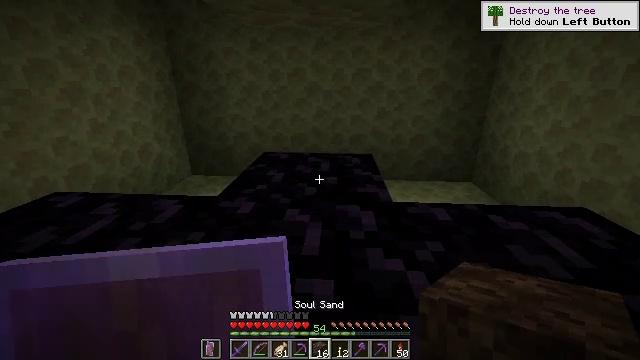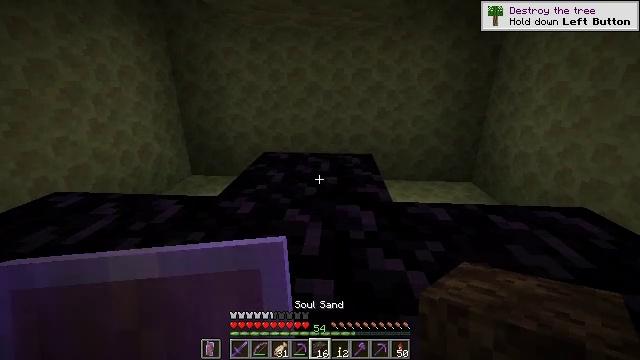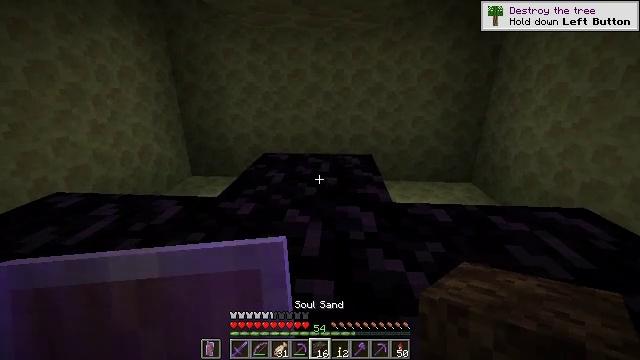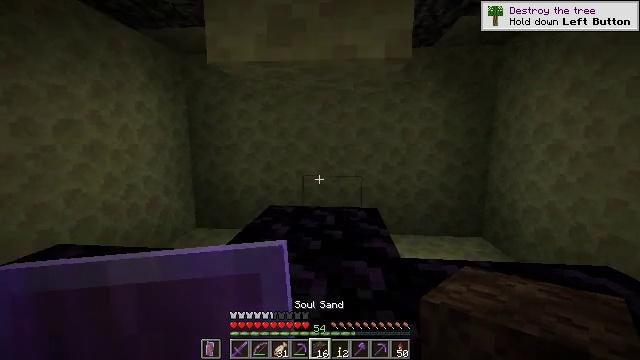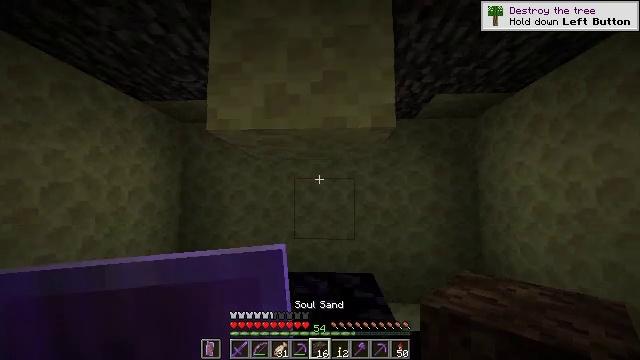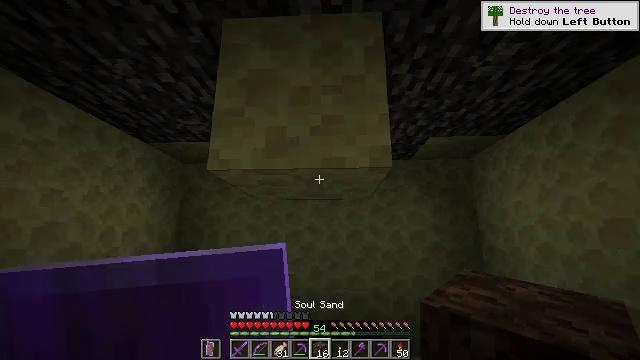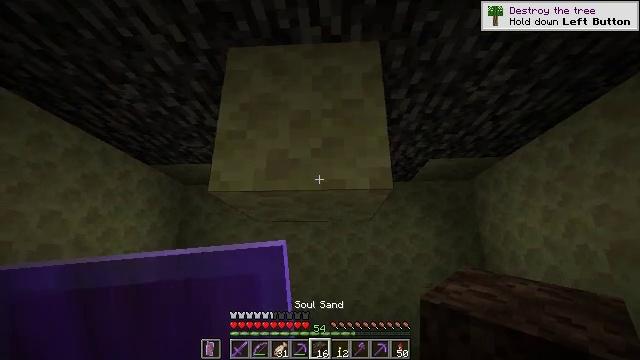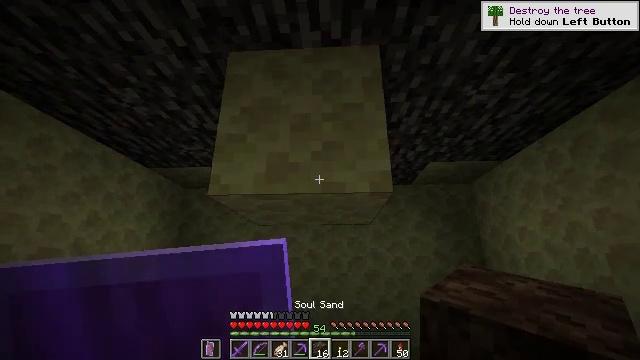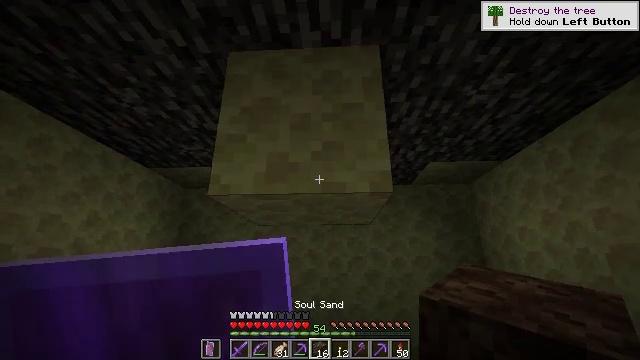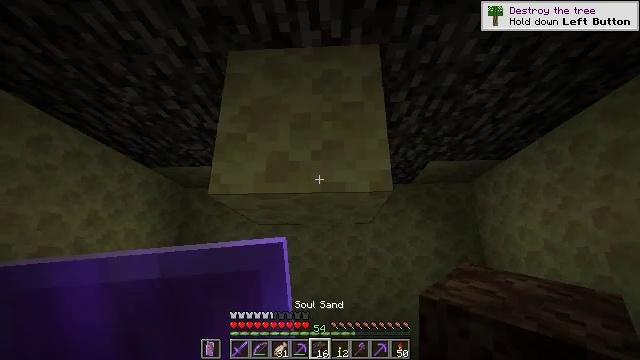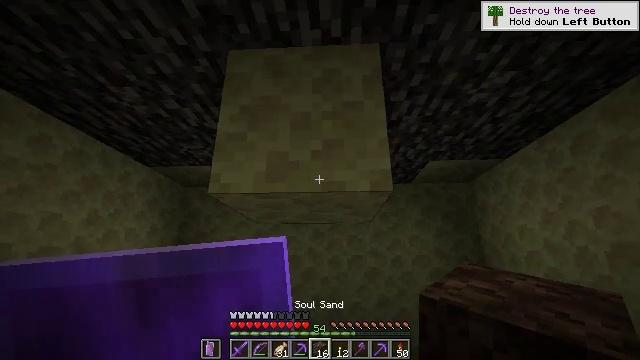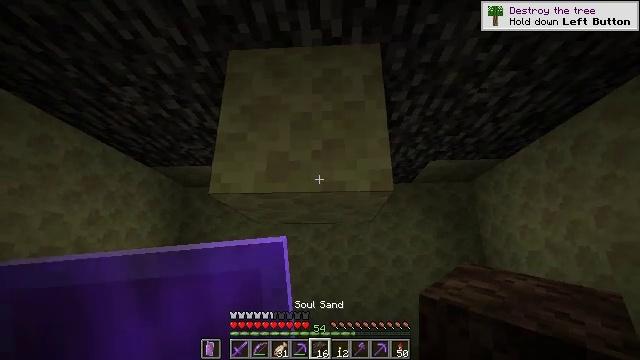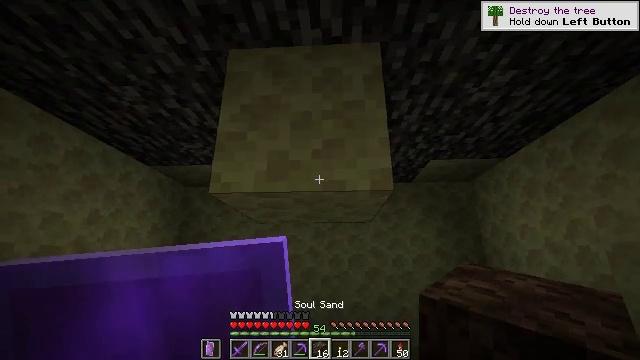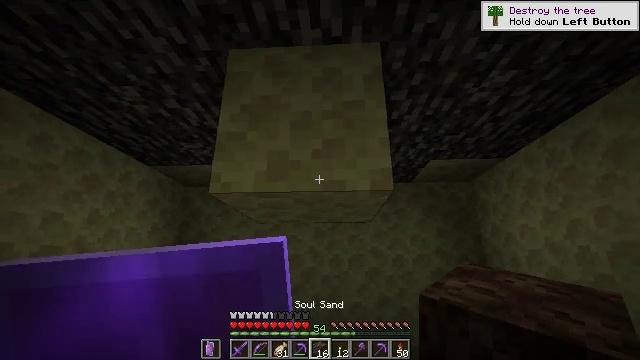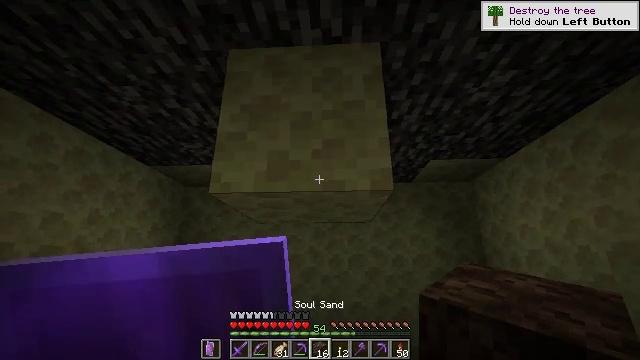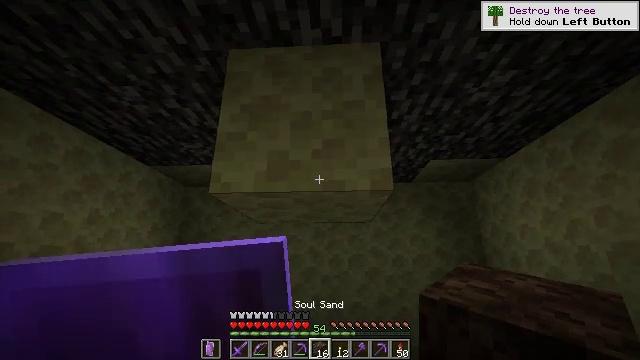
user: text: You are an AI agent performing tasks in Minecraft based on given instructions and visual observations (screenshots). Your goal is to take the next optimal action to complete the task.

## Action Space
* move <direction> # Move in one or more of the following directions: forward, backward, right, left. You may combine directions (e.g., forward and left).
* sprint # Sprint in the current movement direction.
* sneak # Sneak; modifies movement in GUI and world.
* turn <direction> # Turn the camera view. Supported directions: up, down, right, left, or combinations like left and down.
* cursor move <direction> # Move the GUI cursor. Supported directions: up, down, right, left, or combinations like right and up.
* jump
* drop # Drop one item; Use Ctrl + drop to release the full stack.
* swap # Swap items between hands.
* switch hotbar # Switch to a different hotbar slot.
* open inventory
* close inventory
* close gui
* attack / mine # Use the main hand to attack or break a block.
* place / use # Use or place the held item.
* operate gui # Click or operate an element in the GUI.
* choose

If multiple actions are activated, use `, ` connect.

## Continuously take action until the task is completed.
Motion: motion action
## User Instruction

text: Extract end stone with a pickaxe.
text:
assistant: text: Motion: no_op
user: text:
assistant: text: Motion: no_op
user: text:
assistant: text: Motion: turn left and up
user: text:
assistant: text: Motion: turn right and up
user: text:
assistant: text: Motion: turn up
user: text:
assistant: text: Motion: turn up
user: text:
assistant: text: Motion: no_op
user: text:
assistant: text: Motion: no_op
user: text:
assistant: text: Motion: no_op
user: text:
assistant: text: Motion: no_op
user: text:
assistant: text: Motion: no_op
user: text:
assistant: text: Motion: no_op
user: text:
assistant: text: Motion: no_op
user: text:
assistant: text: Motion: no_op
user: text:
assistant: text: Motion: no_op
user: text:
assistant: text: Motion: no_op
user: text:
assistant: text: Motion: no_op
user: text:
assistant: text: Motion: move forward, jump
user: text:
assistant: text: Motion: move forward, jump
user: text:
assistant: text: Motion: move forward, jump
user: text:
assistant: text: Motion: move forward
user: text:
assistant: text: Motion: move forward
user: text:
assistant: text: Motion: no_op
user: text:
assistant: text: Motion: turn left and down
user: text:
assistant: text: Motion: turn down
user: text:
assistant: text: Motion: turn down
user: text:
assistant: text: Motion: turn down
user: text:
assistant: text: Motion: no_op
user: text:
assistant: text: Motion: no_op
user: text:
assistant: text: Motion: no_op